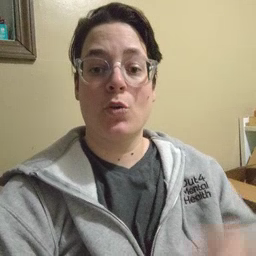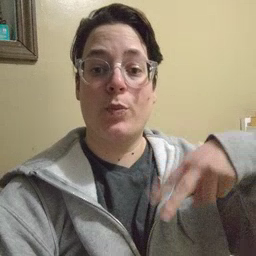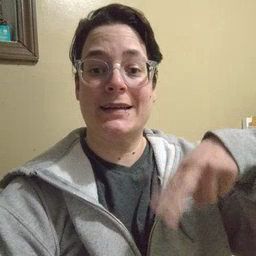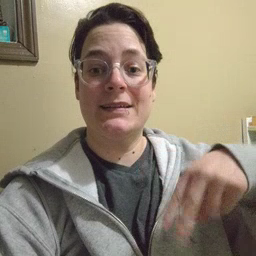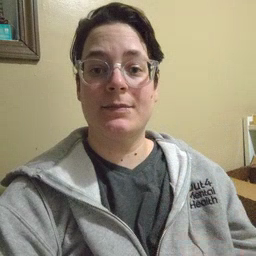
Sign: read